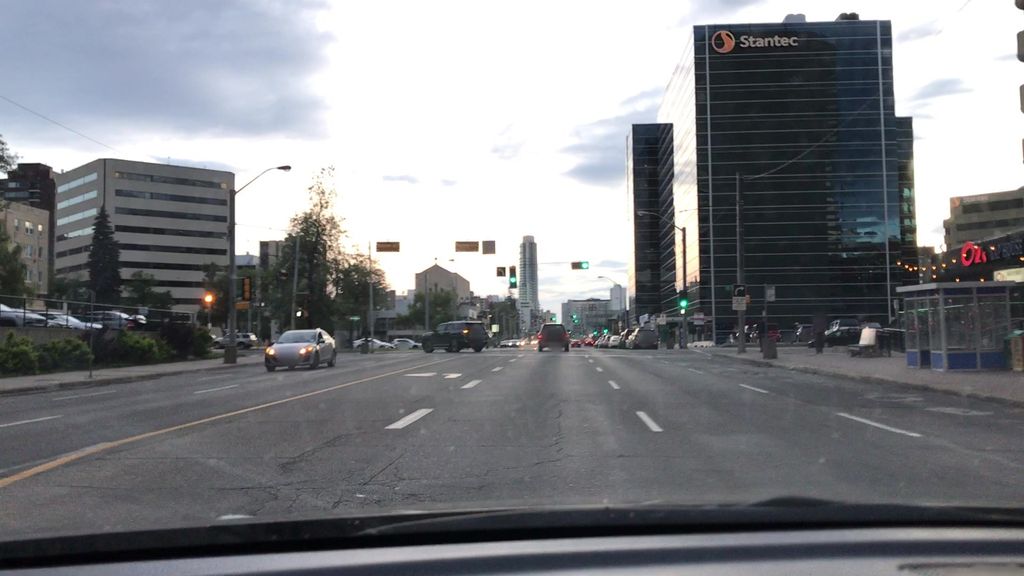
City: edmonton